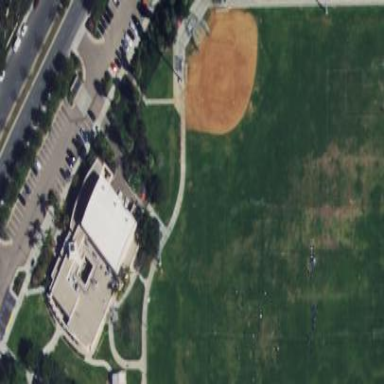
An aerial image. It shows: Baseball pitch with sand surface.